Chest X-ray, AP view. Patient: 65 years old, sex M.
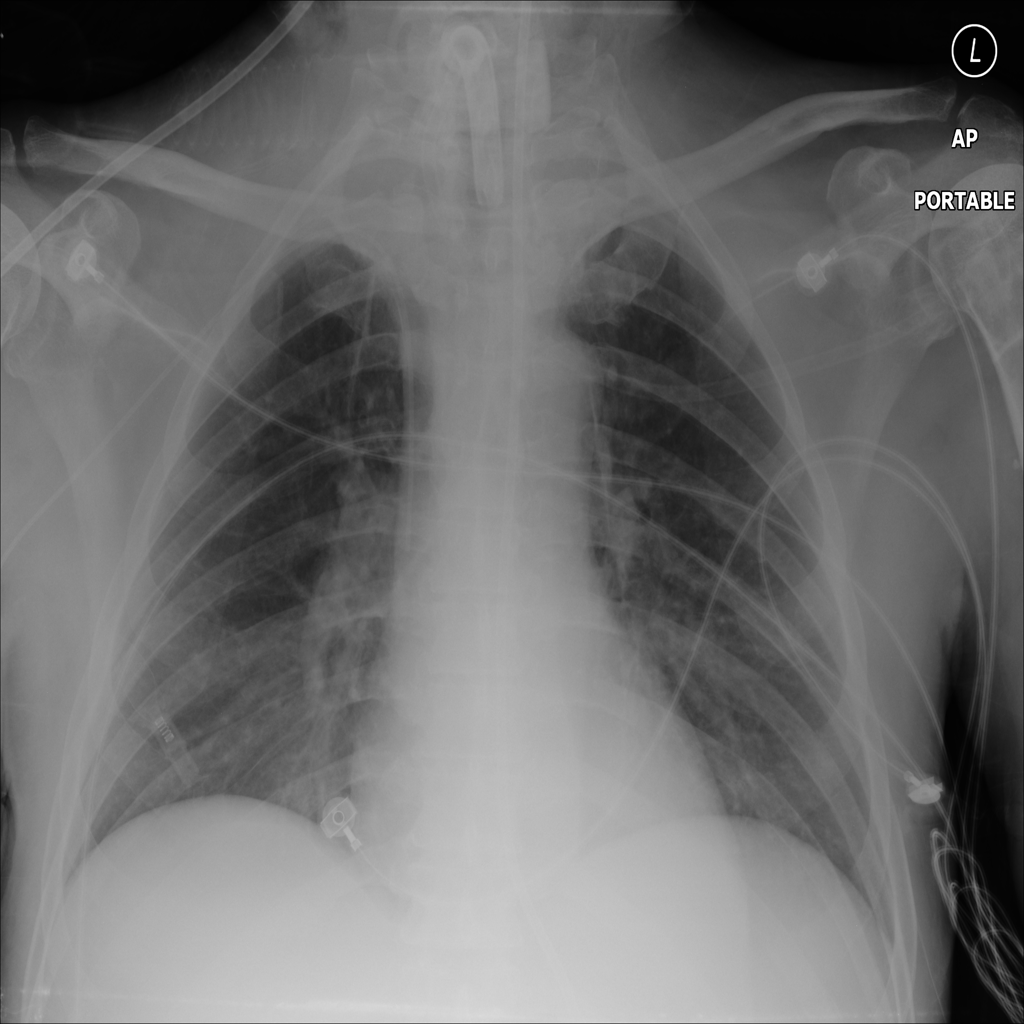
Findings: No Finding